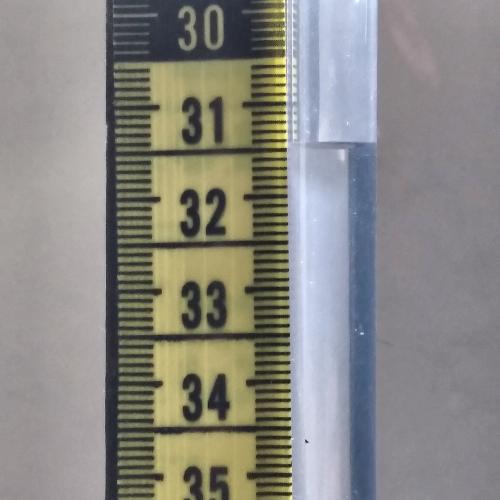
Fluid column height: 31.5 cm